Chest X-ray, AP view. Patient: 21 years old, sex M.
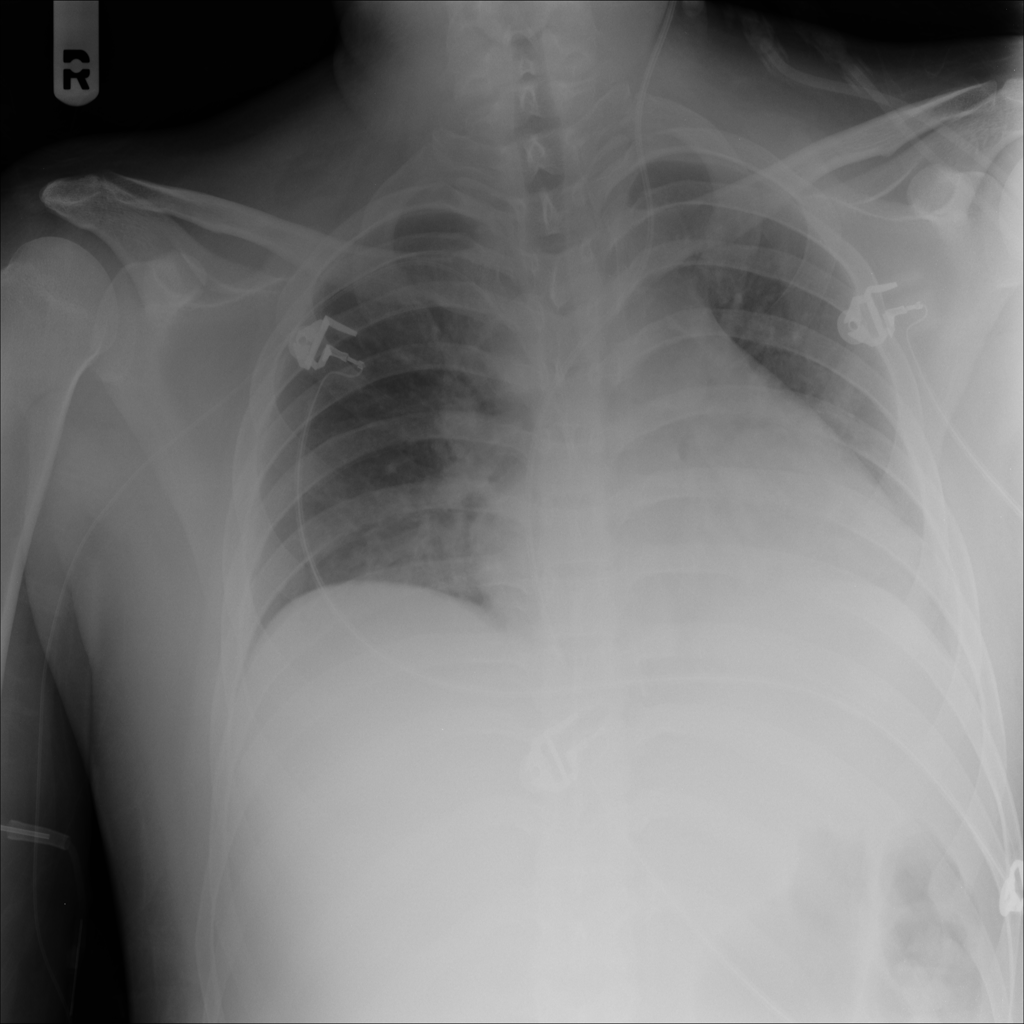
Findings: No Finding